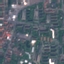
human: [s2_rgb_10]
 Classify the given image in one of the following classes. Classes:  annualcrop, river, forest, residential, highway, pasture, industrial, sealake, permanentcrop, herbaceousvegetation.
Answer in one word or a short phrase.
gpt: Residential